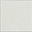
Piece: xx